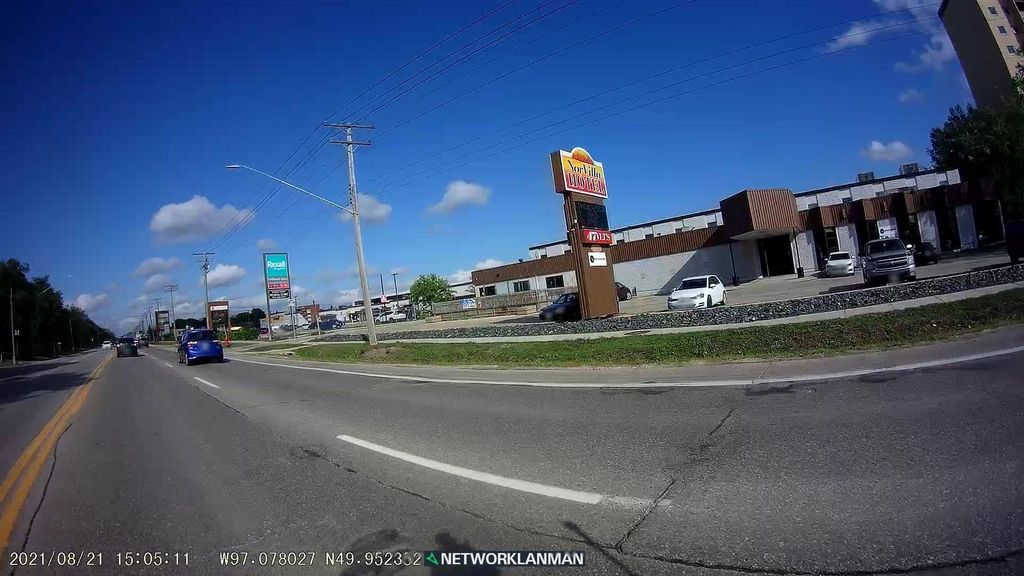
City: winnipeg